Field crop: maize
Growth stage: 2
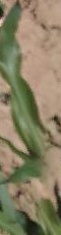
Species: maize